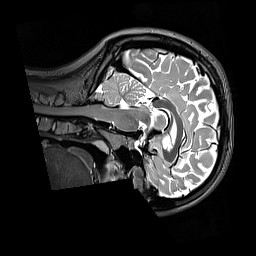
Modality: T2w
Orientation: sagittal
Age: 20
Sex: female
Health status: healthy
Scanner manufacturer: siemens
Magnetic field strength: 3 T
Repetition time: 3.2 s
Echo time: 0.568 s